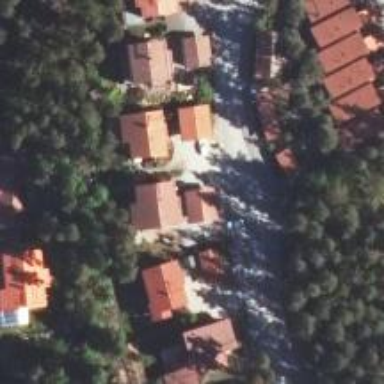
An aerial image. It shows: Suburb.